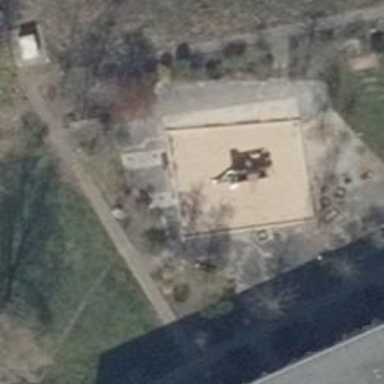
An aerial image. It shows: Playground area for leisure land.